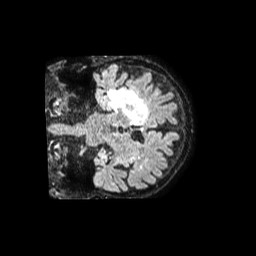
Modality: FLAIR
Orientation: coronal
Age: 83
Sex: male
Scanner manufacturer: philips
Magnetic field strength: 1.5 T
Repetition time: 4.8 s
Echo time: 0.3317 s